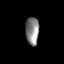
Tissue: lung
Cell type: Others
Senescence score: 0.1402
Nuclear area (px): 371
Mean DAPI intensity: 132.827